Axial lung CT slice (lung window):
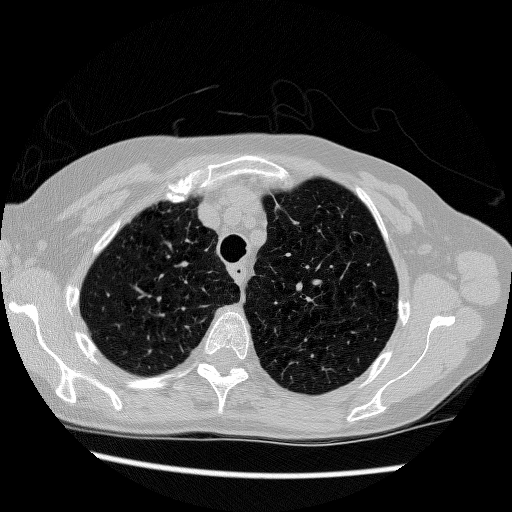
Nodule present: no